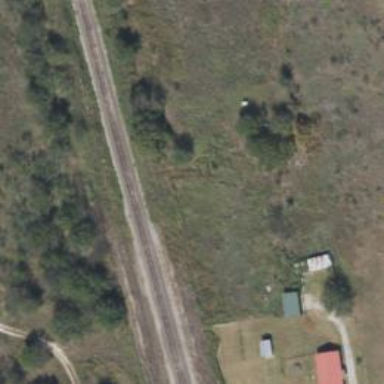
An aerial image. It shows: Railway track.